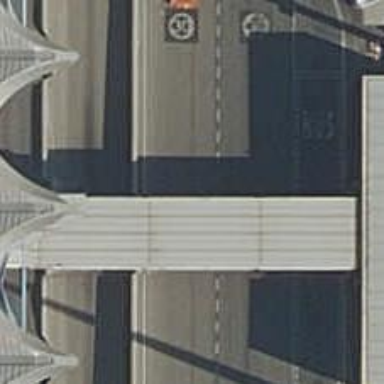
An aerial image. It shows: Airport gate.